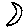
Label: moon